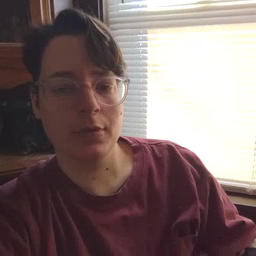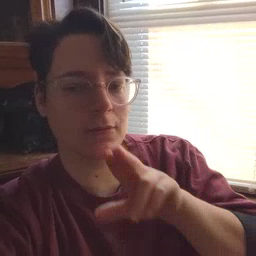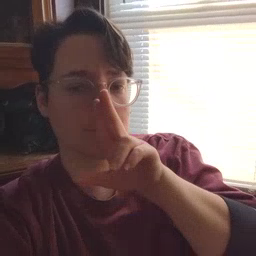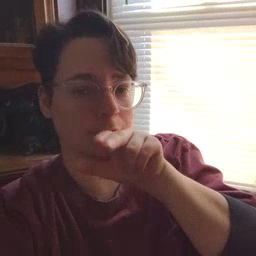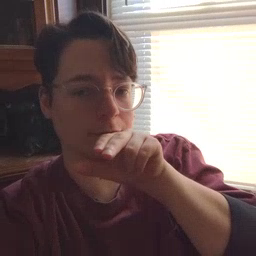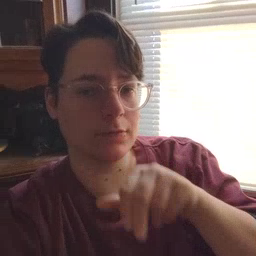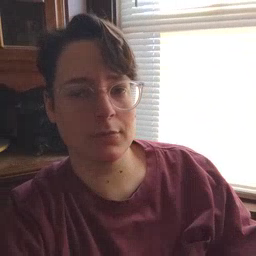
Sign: tongue